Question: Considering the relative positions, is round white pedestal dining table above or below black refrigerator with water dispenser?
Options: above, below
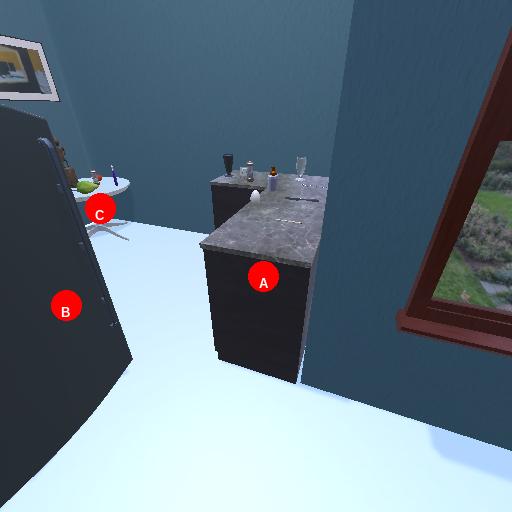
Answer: above